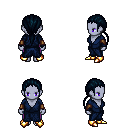
a pixel art fantasy rpg character, female body template, dark elf, purple skin, blue robe, magenta pants, raven ponytail hairstyle, cloth bracers, gold boots, four views (front, back, left, right), 2x2 character sprite sheet, small pixel art, hard edges, no anti-aliasing